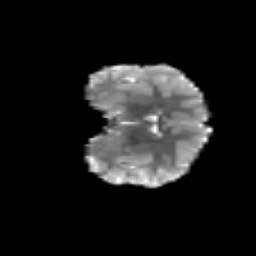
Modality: T2w
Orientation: coronal
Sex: female
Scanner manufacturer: siemens
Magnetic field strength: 3 T
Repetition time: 5 s
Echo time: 0.071 s